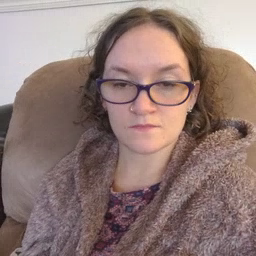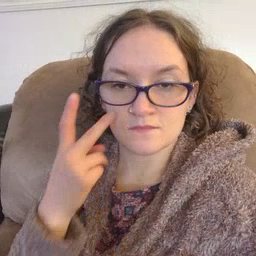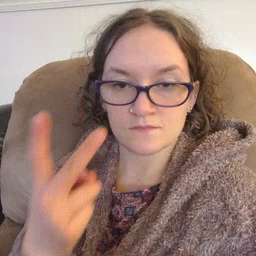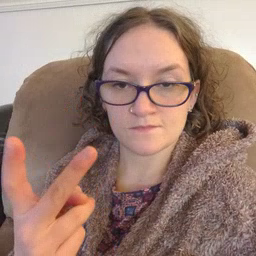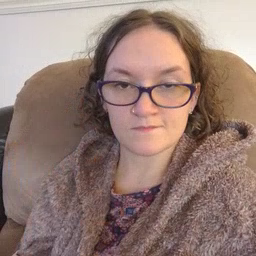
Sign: see